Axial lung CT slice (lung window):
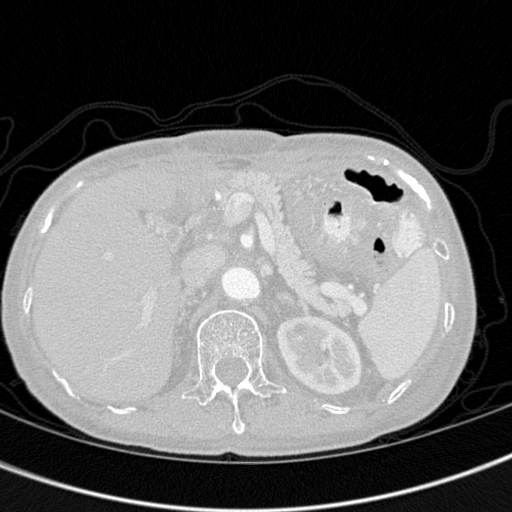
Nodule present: no